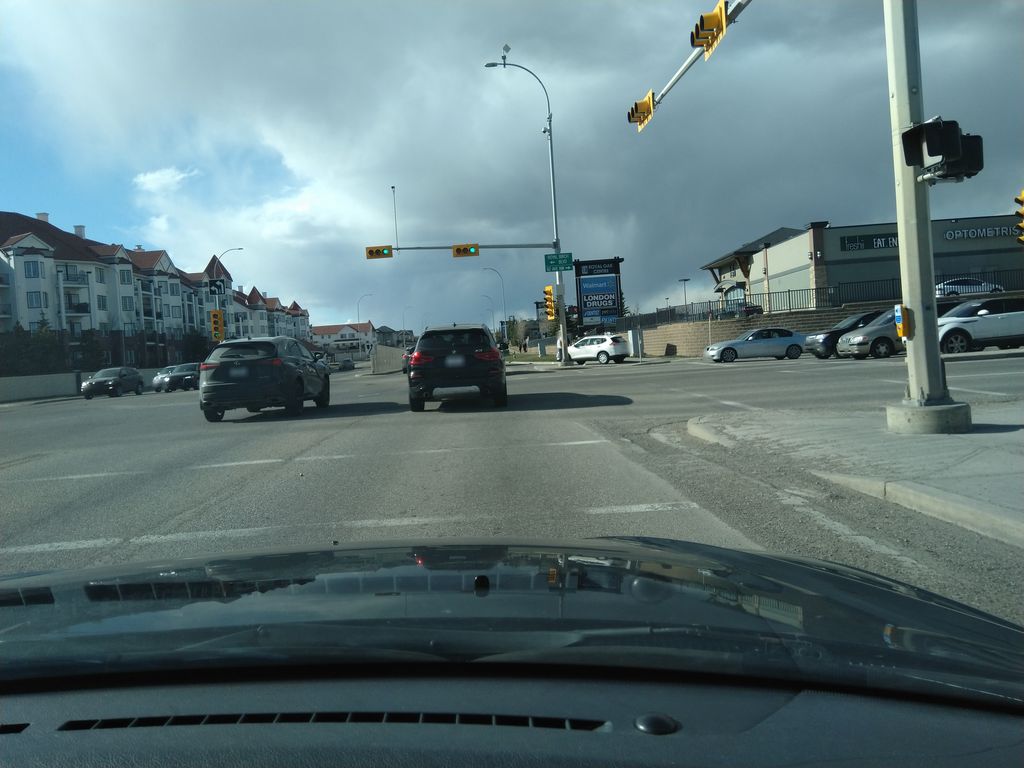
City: calgary